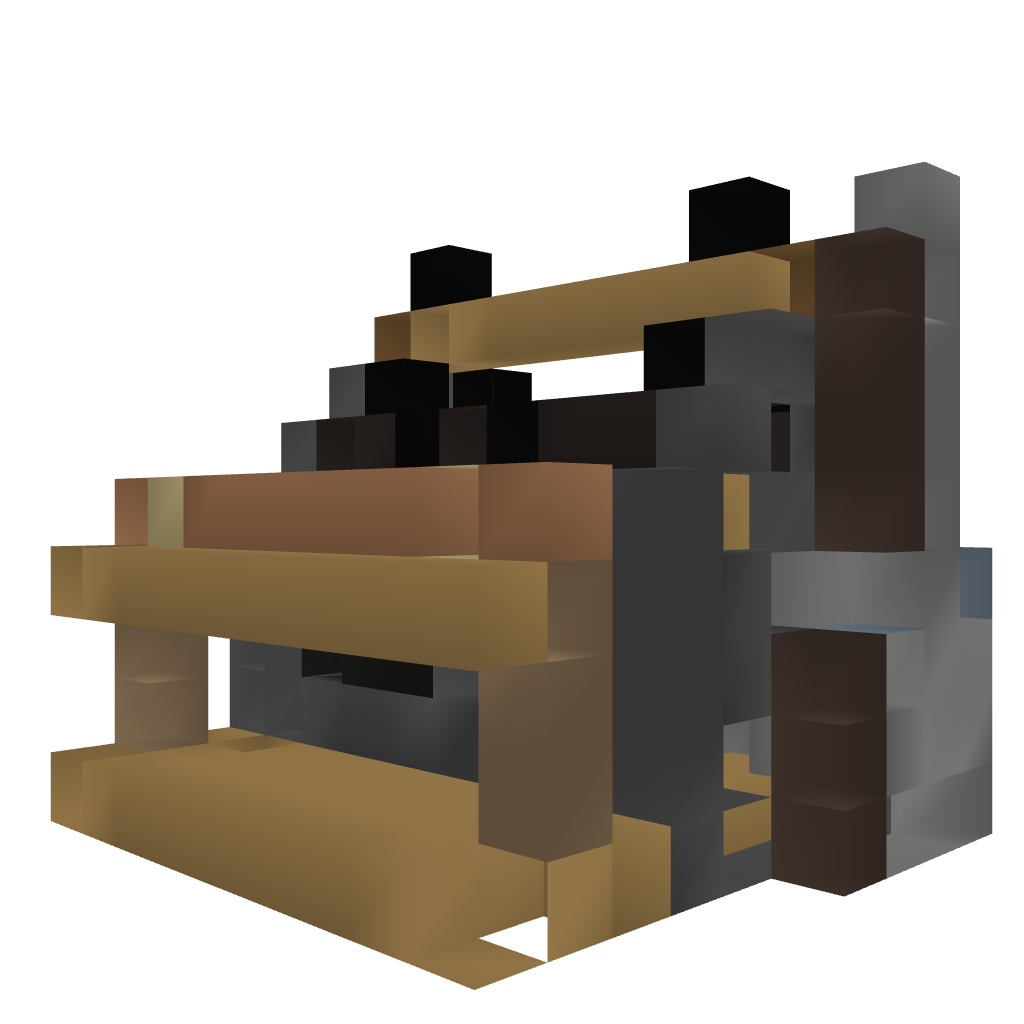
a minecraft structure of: Hardware Store